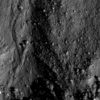
Label: not_dusty